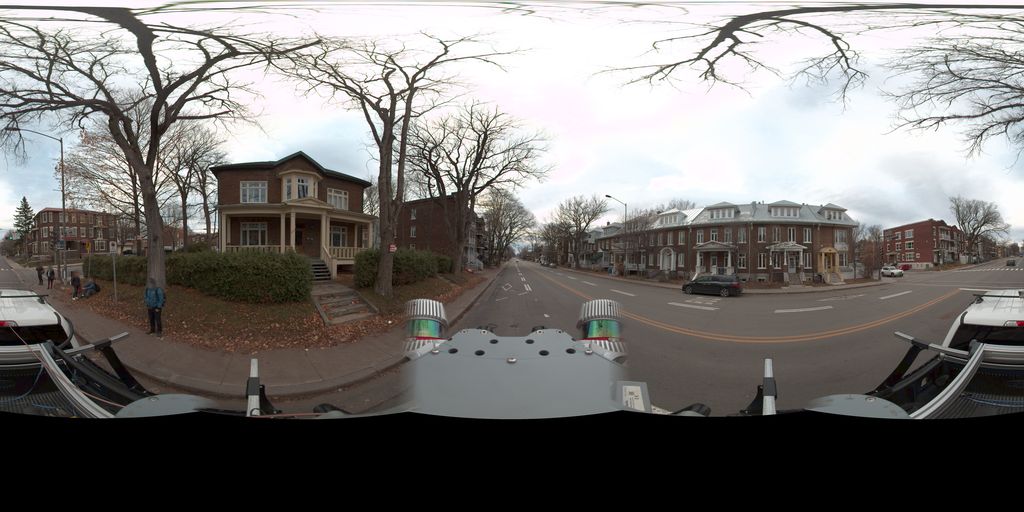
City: quebec_city